Question: I have a fragment with with multiple controls within.
the second cardview I have a , this works .
the problem is that the recyclerview starts , and scroll the recylcerview is very .
How to make when I scroll in the recyclerview, like parallax effect?
EDIT: more clear, imagine 2 cardviews in a fragment, these occupy 80% of the screen, above of these, a recyclerview with a list of 100 items, but the scroll is so tiny...the listview let me adapt to the "content" and scroll the entire screen at once.
this is my XML layout:
'''
<?xml version="1.0" encoding="utf-8"?>
<ScrollView xmlns:android="http://schemas.android.com/apk/res/android"
android:id="@+id/svScroll"
android:layout_width="fill_parent"
android:layout_height="fill_parent"
android:fillViewport="true" >
<RelativeLayout
android:layout_width="fill_parent"
android:layout_height="wrap_content" >
<include
android:id="@+id/cvCampos1"
layout="@layout/ctlcabeceralibreta" />
<include
android:id="@+id/cvCampos2"
layout="@layout/ctlcabeceralibreta2" />
<android.support.v7.widget.RecyclerView
android:id="@+id/rvRegistros"
android:layout_width="fill_parent"
android:layout_height="1000dp"
android:layout_below="@id/cvCampos2"
android:scrollbars="vertical" />
</RelativeLayout>
</ScrollView>
'''
this is the screenshoot:

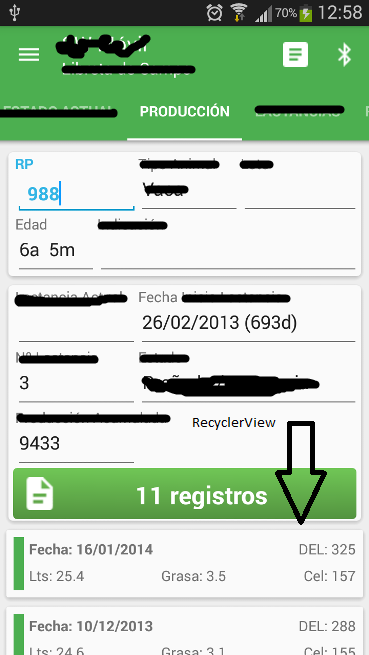
Answer: In the above case what you need to do is to use multiple 'ViewHolders' in the same 'recyclerview'.
I see that you have three type of layouts there. The first two cards and other layouts in your 'recyclerview'.
<URL> gives you an example how to use multiple viewtypes in a simple recyclerview.